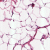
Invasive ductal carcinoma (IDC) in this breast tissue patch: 0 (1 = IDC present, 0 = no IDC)